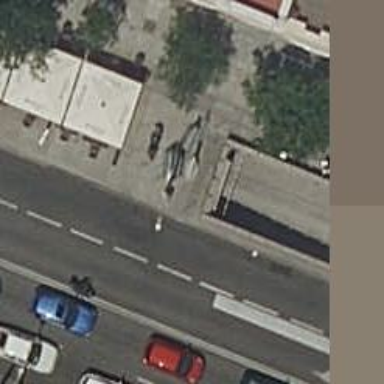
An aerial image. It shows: Parking entrance.